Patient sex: M
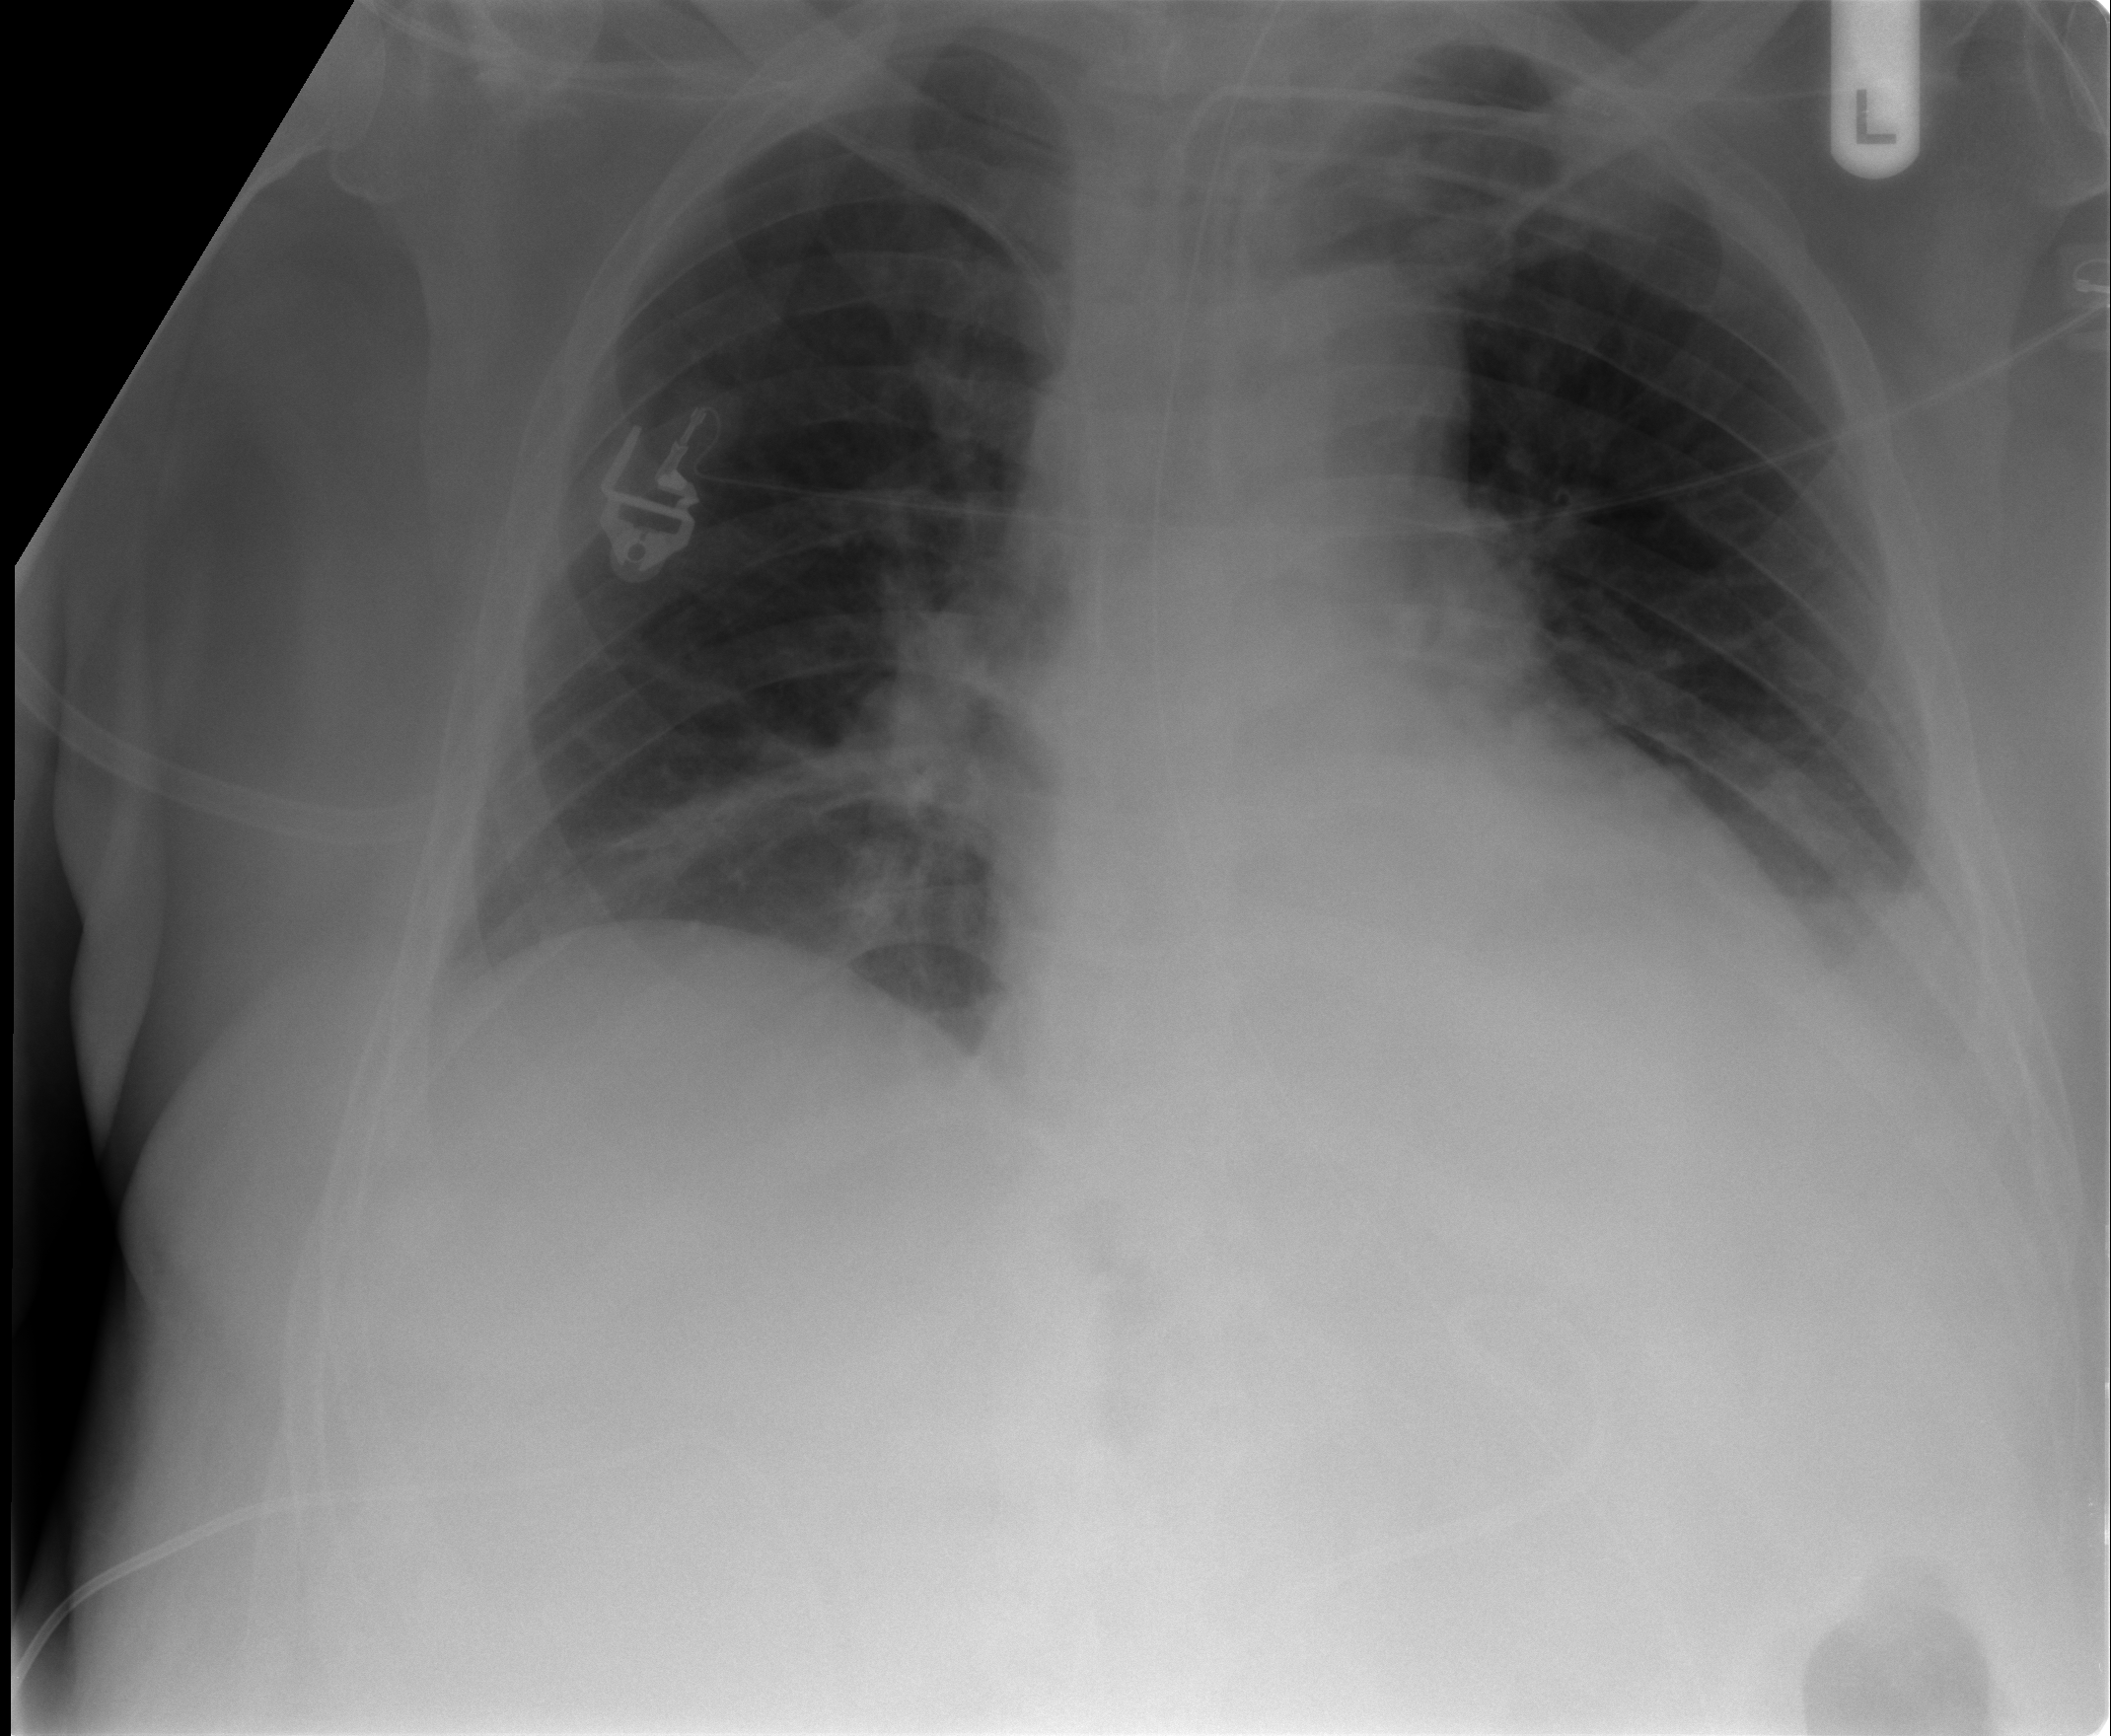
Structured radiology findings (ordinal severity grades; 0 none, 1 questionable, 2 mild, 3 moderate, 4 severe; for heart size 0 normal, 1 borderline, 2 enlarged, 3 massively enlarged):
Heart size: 2
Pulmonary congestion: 1
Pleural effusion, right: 0
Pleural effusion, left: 2
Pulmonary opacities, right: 0
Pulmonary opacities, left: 0
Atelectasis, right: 2
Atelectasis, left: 2